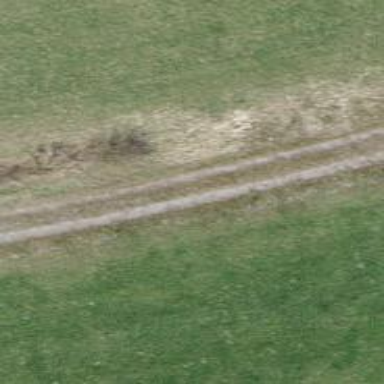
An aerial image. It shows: Agricultural track with grade 4 track type.